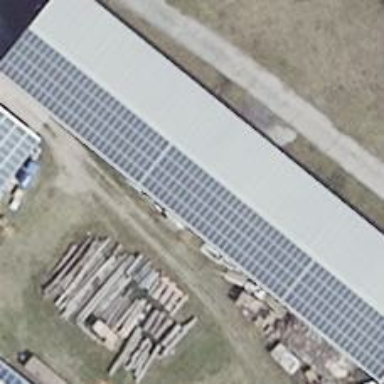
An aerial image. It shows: Solar-powered generator using photovoltaic technology. This small installation generates electricity through solar photovoltaic panels.